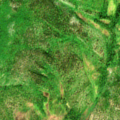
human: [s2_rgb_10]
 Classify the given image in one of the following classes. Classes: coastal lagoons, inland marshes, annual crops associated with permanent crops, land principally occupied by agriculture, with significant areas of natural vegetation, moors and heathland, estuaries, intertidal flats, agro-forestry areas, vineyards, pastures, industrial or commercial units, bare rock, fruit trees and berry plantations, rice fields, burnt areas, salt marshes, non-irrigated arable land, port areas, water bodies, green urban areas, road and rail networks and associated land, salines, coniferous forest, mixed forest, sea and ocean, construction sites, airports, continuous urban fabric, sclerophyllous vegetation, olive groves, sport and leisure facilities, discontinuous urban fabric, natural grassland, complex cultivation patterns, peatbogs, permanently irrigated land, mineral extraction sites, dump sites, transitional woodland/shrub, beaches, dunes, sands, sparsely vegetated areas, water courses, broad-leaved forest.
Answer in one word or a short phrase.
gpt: coniferous forest, transitional woodland/shrub, bare rock, peatbogs